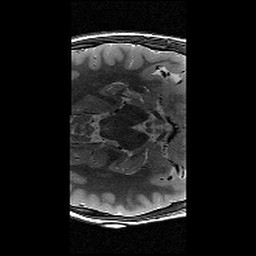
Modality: T2w
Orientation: axial
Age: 10
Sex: male
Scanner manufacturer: siemens
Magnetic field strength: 3 T
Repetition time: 9.23 s
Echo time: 0.067 s